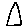
Label: triangle